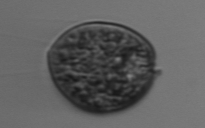
Label: Prorocentrum